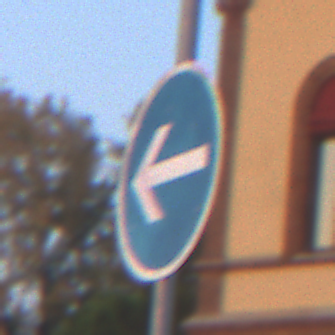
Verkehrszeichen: VorgeschriebeneFahrtrichtungHierLinks
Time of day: SunriseSunset
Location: Outdoor (Urban)
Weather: Clear
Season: NotSpecified
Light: Natural